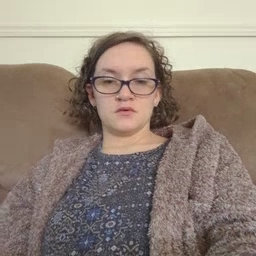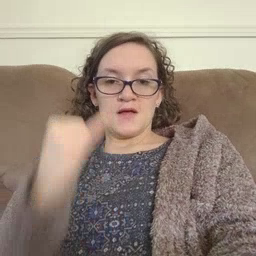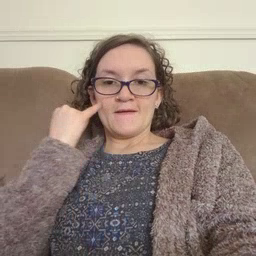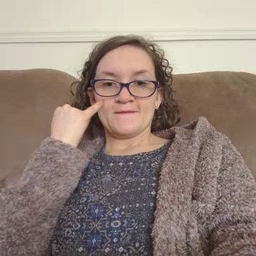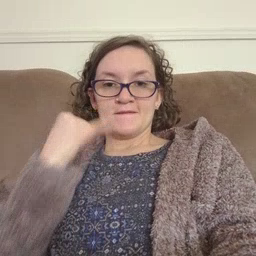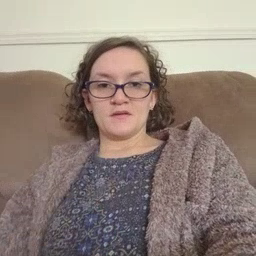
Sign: if